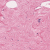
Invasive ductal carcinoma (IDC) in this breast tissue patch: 0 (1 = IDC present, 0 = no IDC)